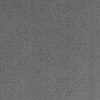
Atmospheric dust classification: dusty